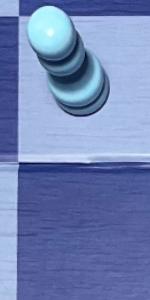
Label: Empty